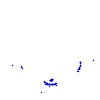
Particle: kaon